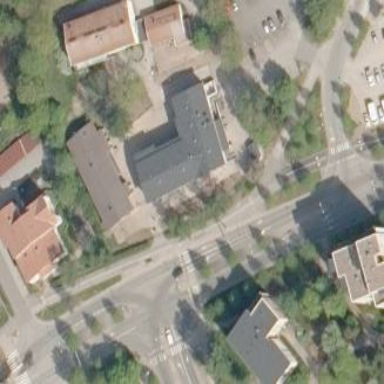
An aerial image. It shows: Yellow building with gabled black roof.